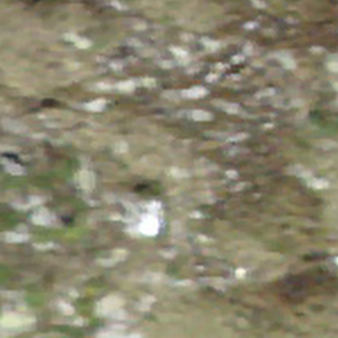
Label: other